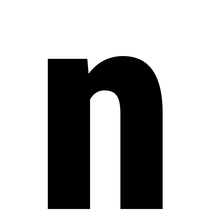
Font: Roboto_Condensed_ExtraBold